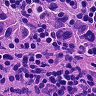
Metastatic tissue present: yes